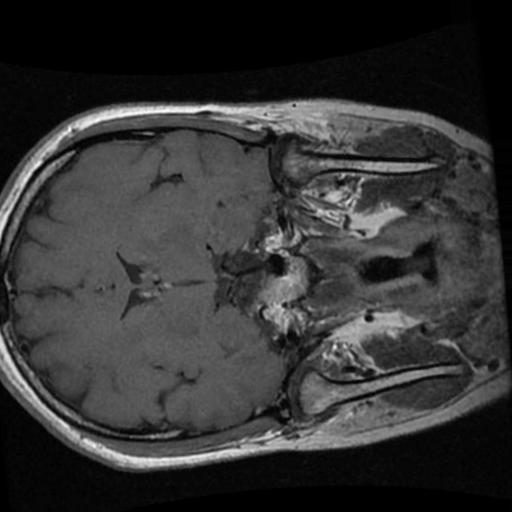
Label: brain_tumor